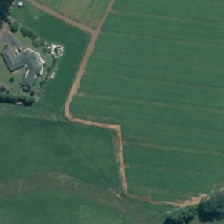
Land cover: shortrotation_cropland